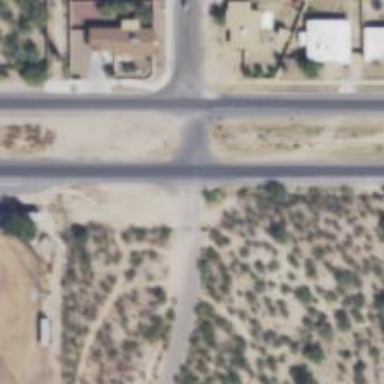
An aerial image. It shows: Road with stop sign.